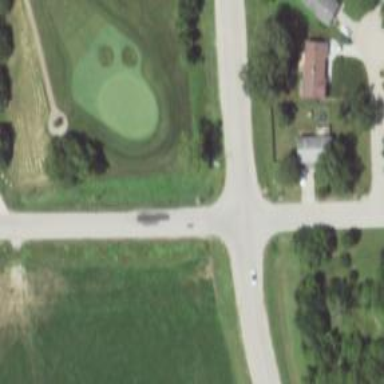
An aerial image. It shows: Stop road.